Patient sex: M
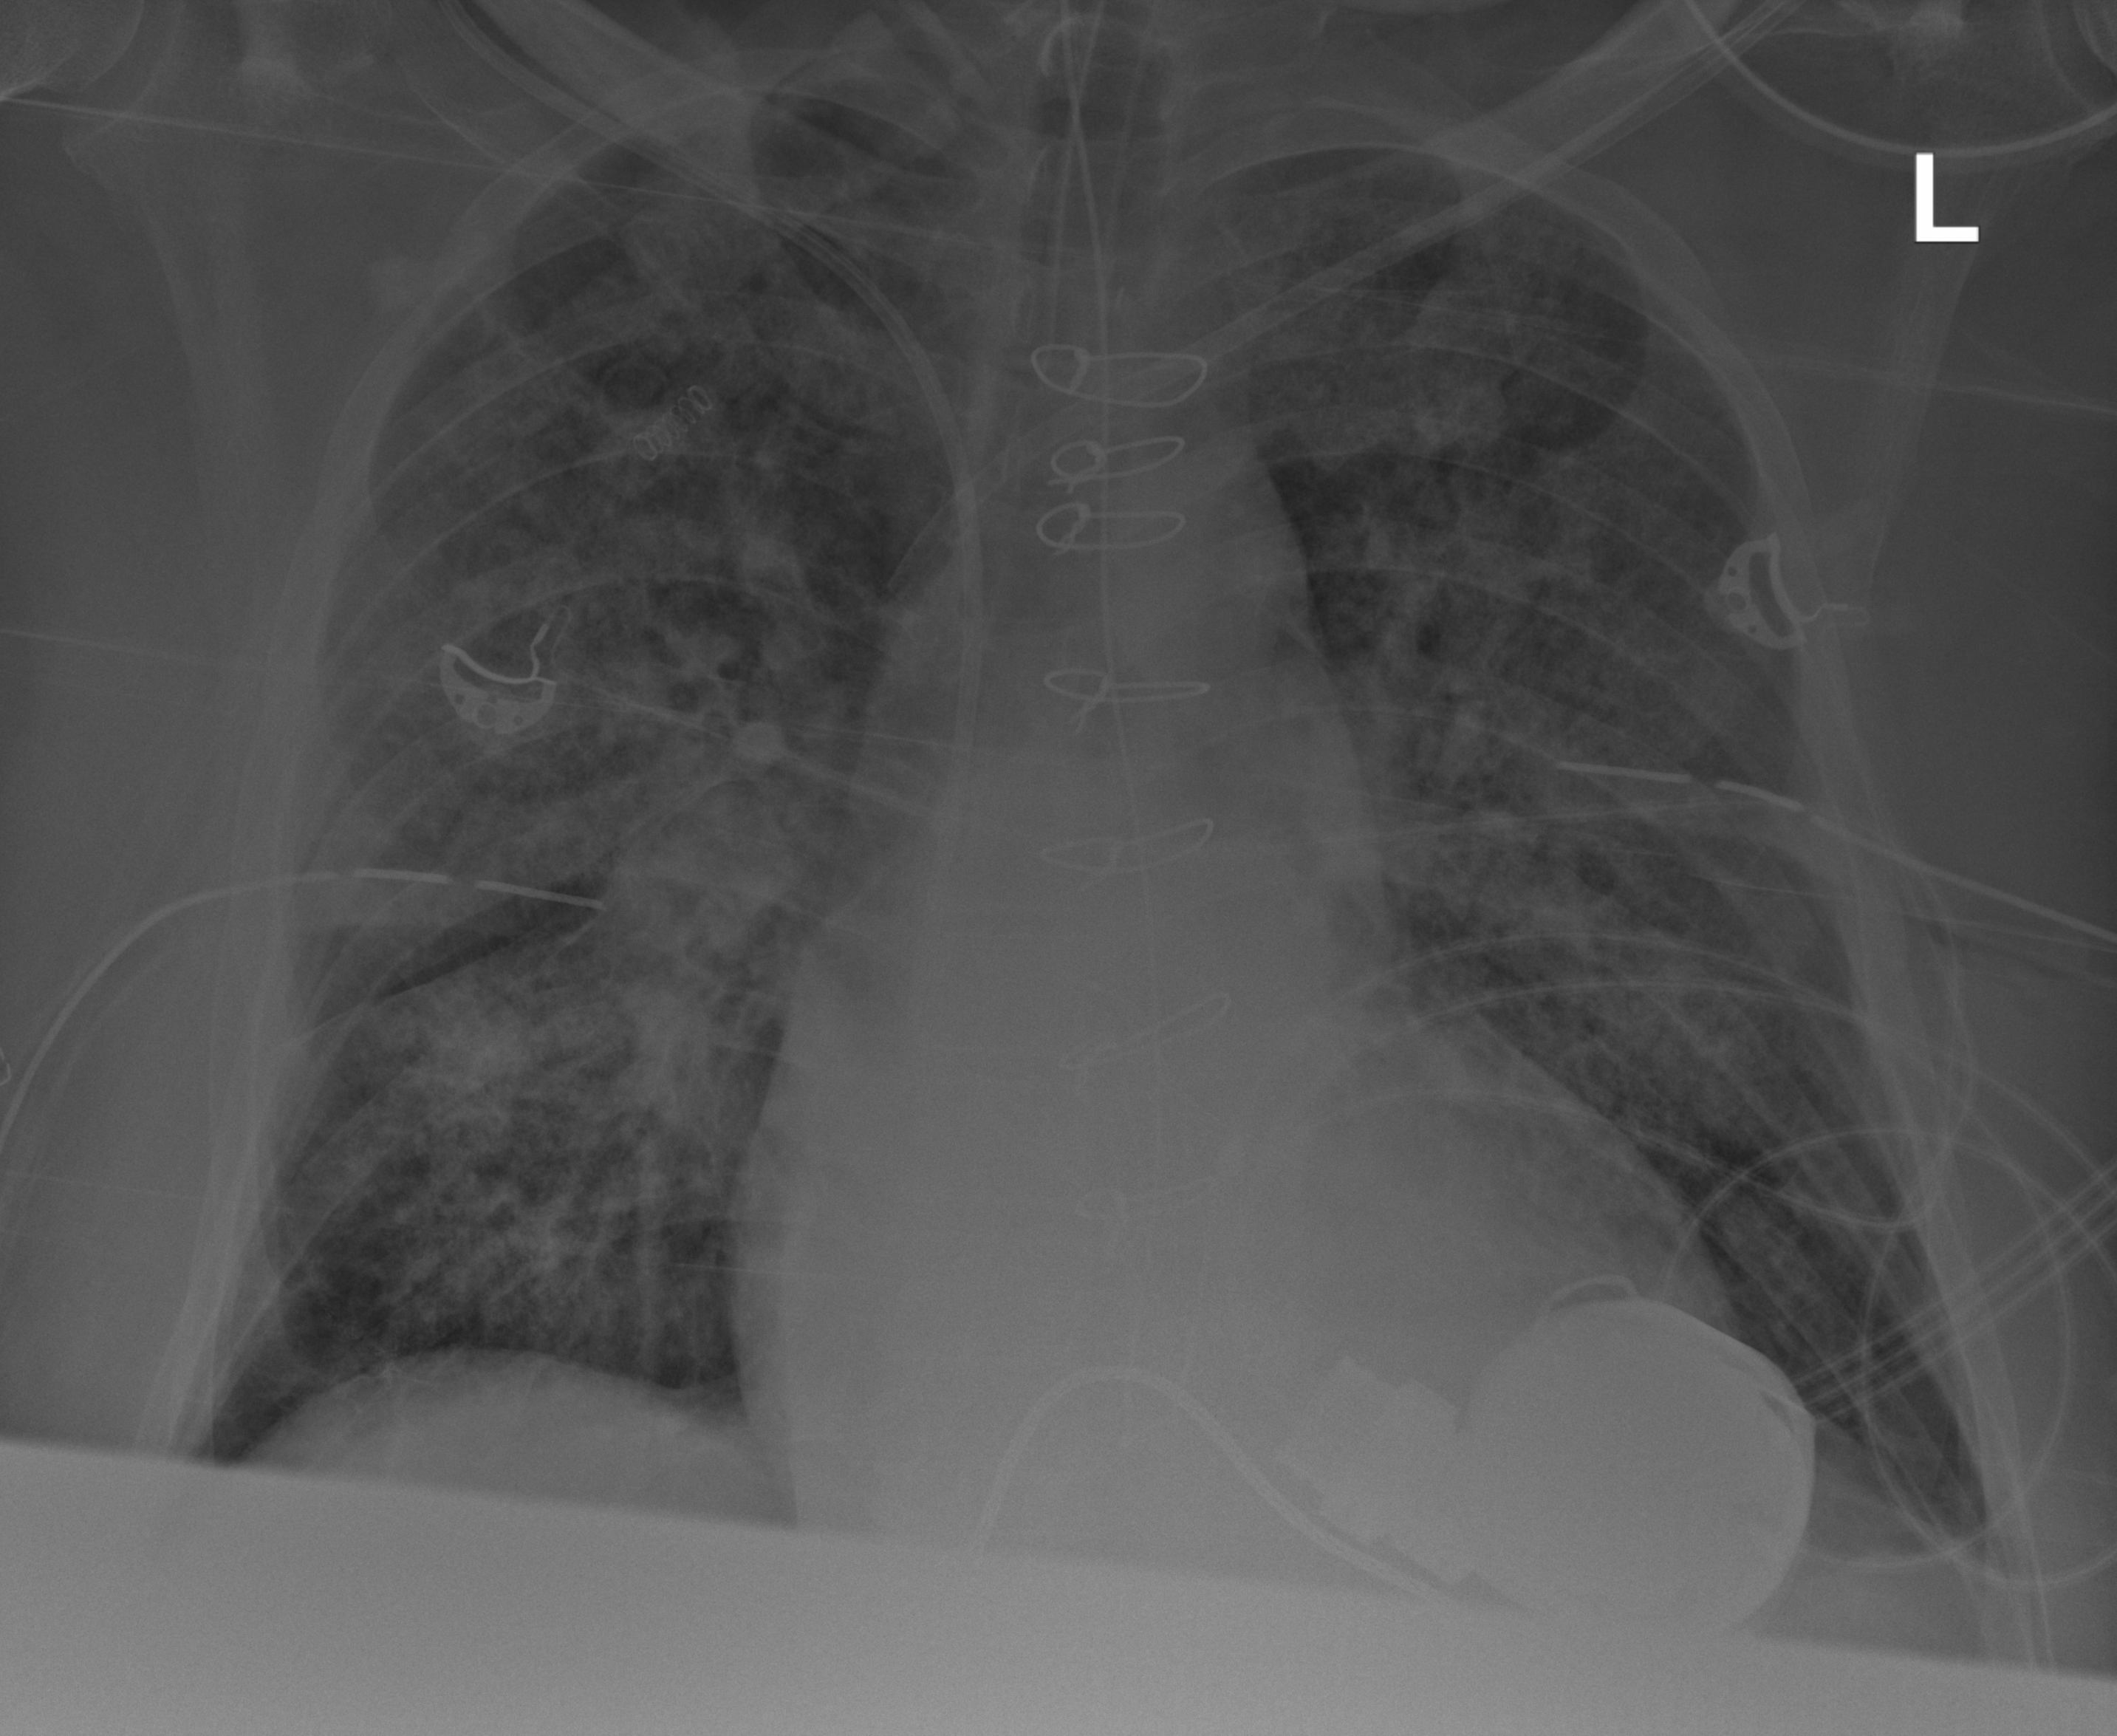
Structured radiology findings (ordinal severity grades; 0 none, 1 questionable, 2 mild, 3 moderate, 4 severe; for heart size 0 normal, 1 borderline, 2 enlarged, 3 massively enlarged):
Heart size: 2
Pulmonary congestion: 3
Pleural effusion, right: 0
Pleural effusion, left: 0
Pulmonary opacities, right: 3
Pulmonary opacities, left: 3
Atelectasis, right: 2
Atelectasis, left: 2